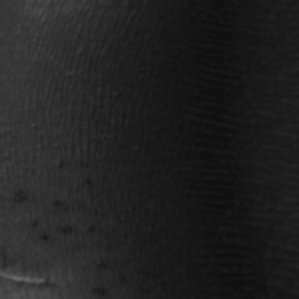
Label: frost